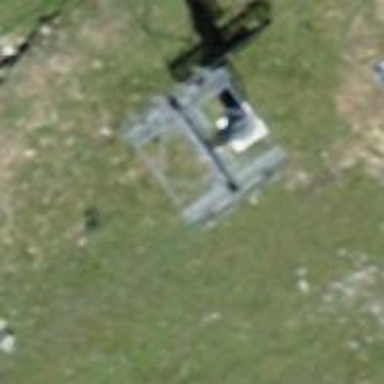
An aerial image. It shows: Pylon used for aerialway.